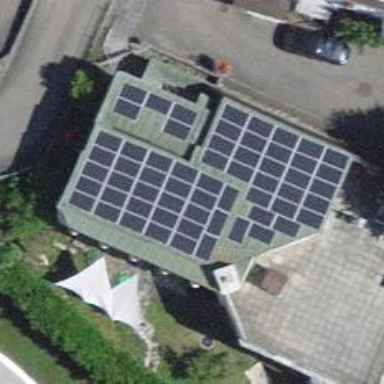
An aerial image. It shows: Solar power generator.